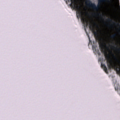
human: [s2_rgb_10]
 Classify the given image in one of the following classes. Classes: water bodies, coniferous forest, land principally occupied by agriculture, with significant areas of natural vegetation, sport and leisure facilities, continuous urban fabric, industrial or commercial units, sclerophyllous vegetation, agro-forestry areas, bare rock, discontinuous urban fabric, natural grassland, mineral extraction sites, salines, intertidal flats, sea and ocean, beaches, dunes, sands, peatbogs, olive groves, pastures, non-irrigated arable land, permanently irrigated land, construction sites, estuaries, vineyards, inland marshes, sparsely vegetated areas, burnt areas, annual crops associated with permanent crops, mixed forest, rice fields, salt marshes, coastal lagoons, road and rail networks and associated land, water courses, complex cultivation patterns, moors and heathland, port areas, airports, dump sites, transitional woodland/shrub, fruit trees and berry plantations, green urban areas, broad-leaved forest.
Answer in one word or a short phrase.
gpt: coniferous forest, mixed forest, sea and ocean